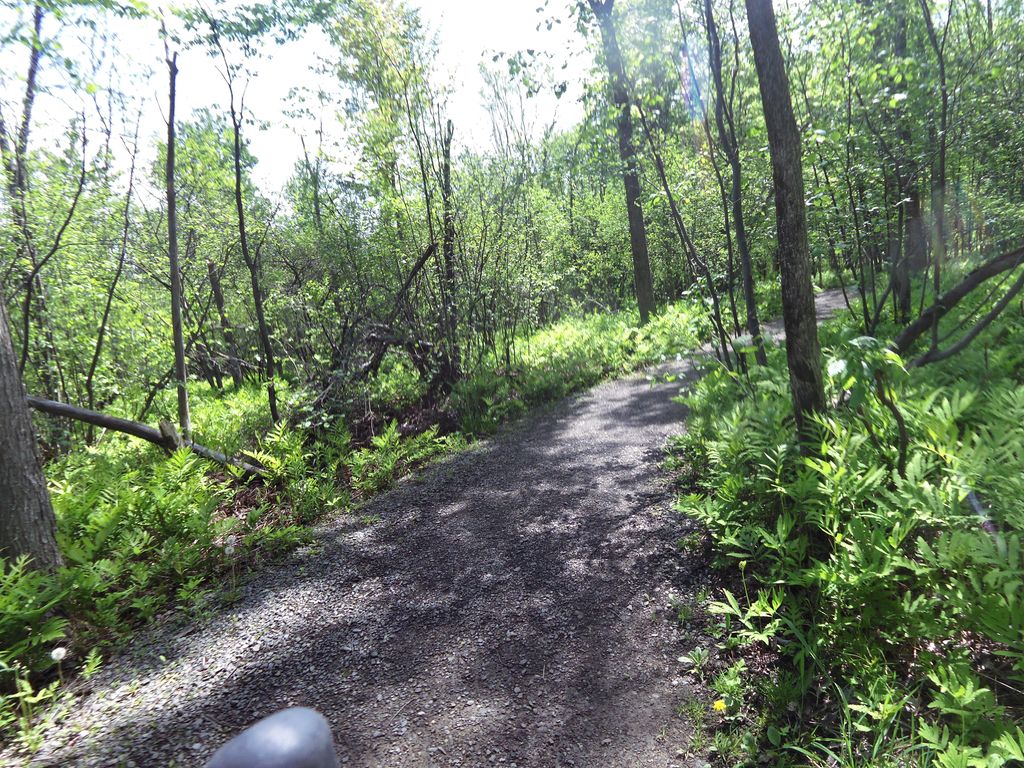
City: ottawa-gatineau